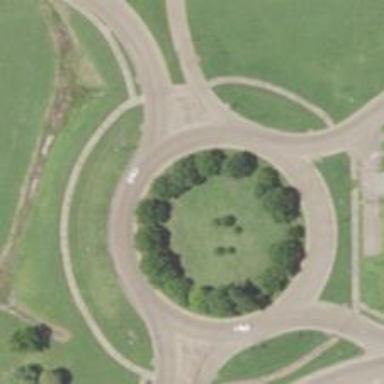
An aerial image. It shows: Secondary road around roundabout.